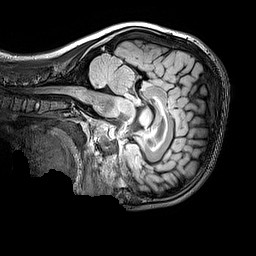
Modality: FLAIR
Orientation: sagittal
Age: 11
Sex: male
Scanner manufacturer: siemens
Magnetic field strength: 3 T
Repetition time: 5 s
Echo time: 0.388 s